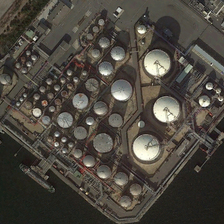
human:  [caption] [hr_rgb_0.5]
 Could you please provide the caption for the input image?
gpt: the storage tank is next to the green sea .

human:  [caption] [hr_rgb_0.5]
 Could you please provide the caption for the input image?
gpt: a large refinery .

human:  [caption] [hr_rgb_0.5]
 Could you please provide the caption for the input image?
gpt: many storage tanks in different sizes are near a river .

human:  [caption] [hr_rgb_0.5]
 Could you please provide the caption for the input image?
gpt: many storage tanks in different sizes are near a river .

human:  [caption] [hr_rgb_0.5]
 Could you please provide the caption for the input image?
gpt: a large refinery .